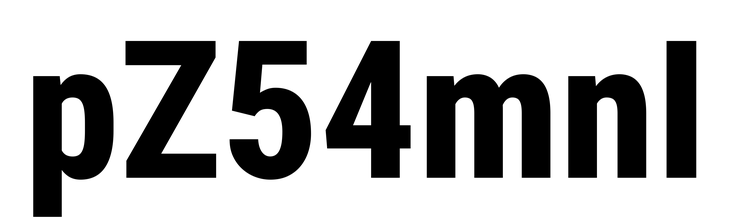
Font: Roboto_Condensed_ExtraBold